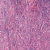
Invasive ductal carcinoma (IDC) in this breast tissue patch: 1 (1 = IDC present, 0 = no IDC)